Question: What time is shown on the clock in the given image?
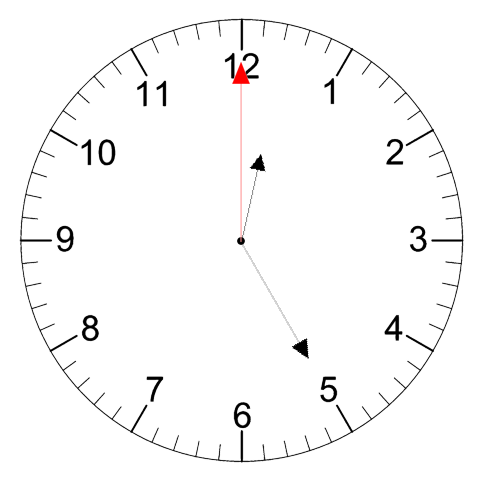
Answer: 12:25:00